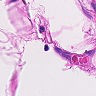
Metastatic tissue present: no